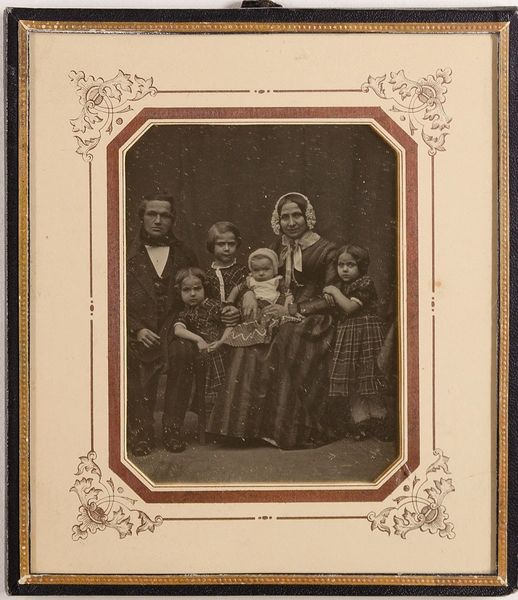
Titel: Unbekanntes Ehepaar mit vier Kindern
Standort: Hamburg
Institution: Museum für Kunst und Gewerbe Hamburg
Schlagwörter: mann, frau, haube, gruppenportrait, portrait, figur, eltern, kind, paar, kinder, kopfbedeckung, foto, fotografie, photographie, photo, ehe, kinderbild, lichtbild, daguerreotypie, kinderdarstellung, bildwerke, angewandte und bildende kunst, hessische systematik, porträt, porträtfotografie, porträtphotographie, gruppenporträt, verheiratetes paar, matrimonium, ehestand